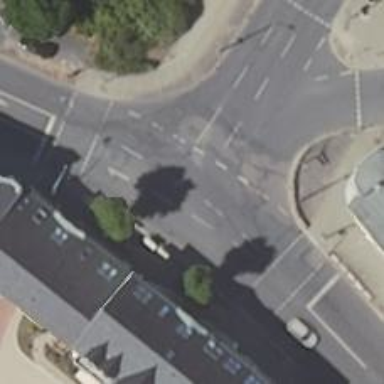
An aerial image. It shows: Tertiary road with asphalt surface. The road has sidewalks on both sides and cycle track.